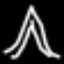
Label: The Eiffel Tower